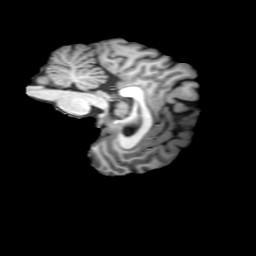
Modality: T1w
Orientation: sagittal
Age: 31
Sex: female
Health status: healthy